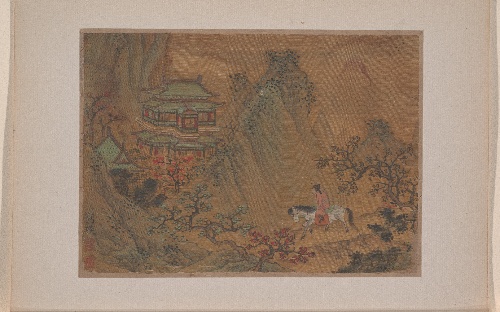
Artist: Liu Yen
Object type: Album leaf
Classification: Paintings
Medium: Miniature from album of eleven paintings; ink and color on silk
Culture: China
Period: Ming dynasty (?) (1368–1644)
Dimensions: 5 x 6 3/4 in. (12.7 x 17.1 cm)
Department: Asian Art
Credit line: Rogers Fund, 1942
Accession year: 1942
Repository: Metropolitan Museum of Art, New York, NY
Tags: Buildings|Horses|Mountains|Landscapes